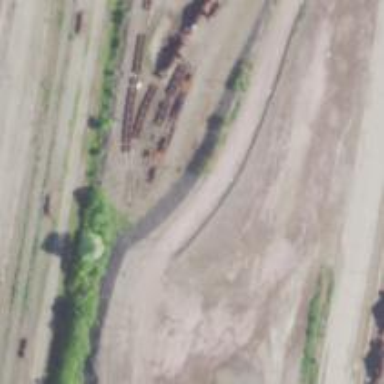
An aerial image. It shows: Abandoned railway spur.